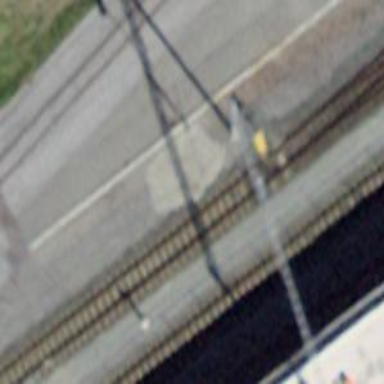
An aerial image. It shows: Railway switch.